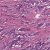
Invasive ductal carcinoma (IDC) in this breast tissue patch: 1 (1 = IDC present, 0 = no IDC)